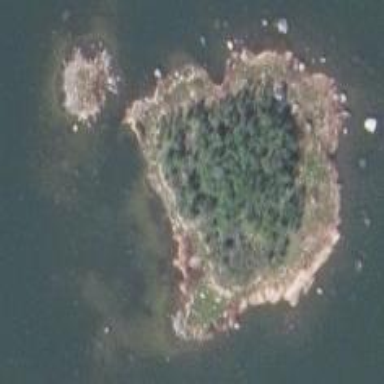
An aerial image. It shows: Islet located along the natural coastline.